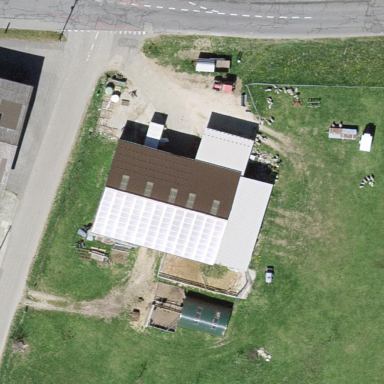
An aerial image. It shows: Farmyard area.